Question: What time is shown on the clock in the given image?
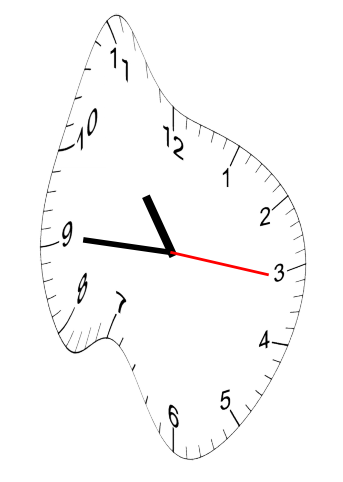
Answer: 10:45:16